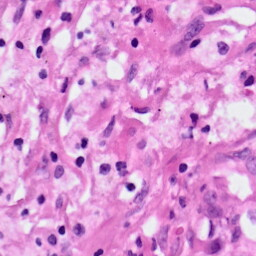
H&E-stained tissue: Lung